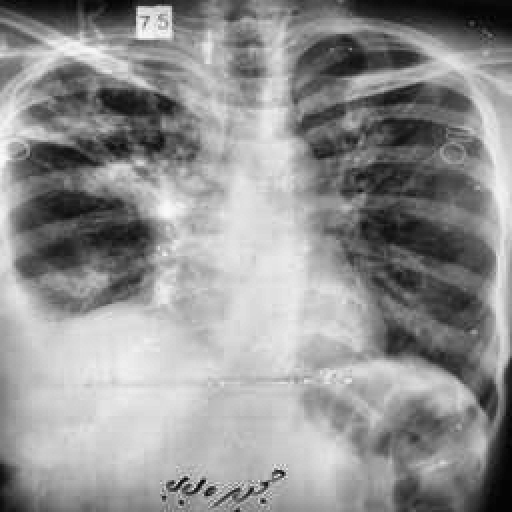
Finding: TUBERCULOSIS